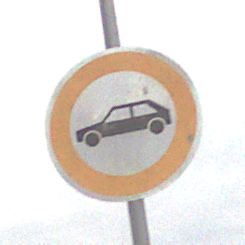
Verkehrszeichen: VerbotPersonenkraftwagen
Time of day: MorningAfternoon
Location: Outdoor (Nature)
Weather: Overcast
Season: NotSpecified
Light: Natural